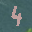
Label: 4